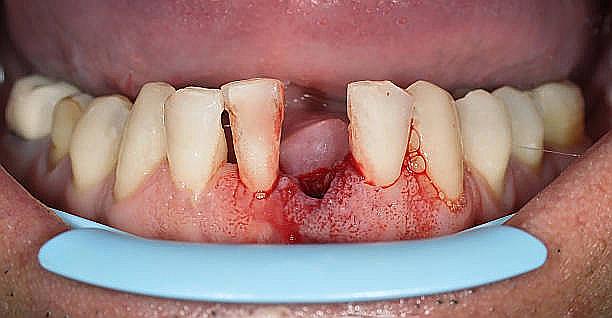
Condition: Gingivitis